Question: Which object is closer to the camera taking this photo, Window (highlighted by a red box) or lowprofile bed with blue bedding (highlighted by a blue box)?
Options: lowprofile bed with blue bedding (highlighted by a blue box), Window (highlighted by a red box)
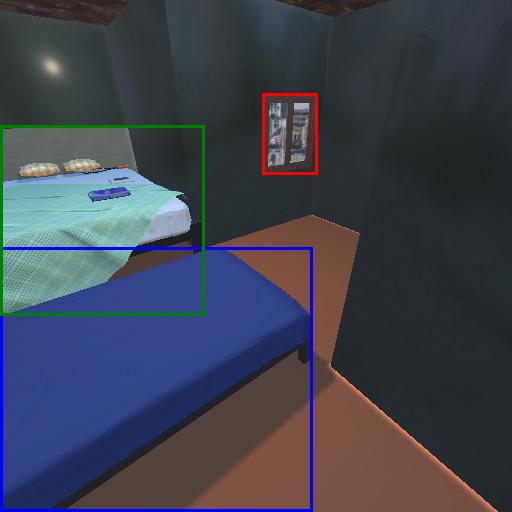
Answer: lowprofile bed with blue bedding (highlighted by a blue box)